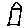
Label: house